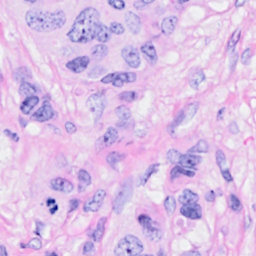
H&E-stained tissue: Breast